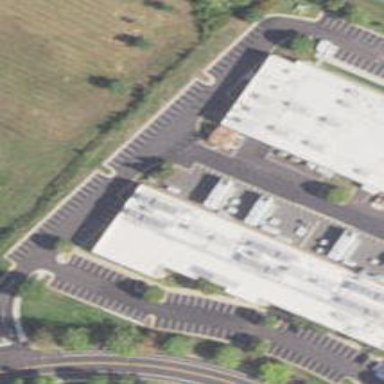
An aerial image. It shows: Data center building.